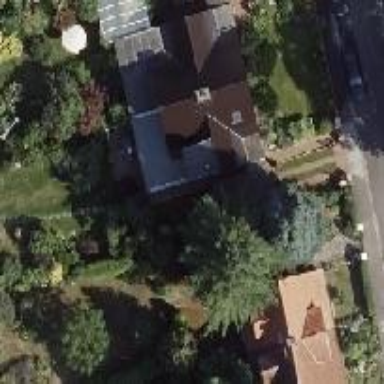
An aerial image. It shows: Semidetached house with gabled roof oriented across.